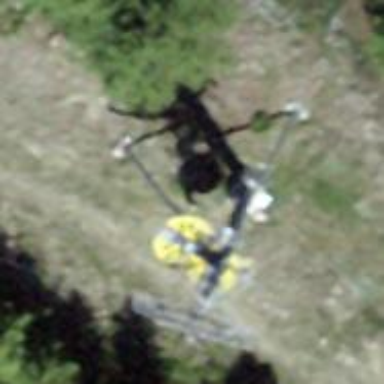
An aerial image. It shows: Pylon for aerialway.